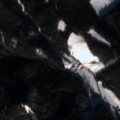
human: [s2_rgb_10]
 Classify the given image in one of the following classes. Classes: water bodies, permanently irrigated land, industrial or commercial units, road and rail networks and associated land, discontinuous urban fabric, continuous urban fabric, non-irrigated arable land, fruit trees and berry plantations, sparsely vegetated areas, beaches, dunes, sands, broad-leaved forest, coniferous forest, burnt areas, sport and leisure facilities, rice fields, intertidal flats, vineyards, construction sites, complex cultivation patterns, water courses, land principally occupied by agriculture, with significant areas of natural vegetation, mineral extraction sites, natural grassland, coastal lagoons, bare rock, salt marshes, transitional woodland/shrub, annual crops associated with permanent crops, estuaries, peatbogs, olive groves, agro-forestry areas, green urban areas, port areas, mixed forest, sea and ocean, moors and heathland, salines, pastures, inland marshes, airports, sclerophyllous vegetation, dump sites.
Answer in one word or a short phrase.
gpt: pastures, coniferous forest